Interaction volume radius: 5 \u00c5
Interaction volume height: 25 \u00c5
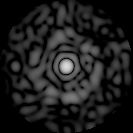
Disorder parameter: 0.8415